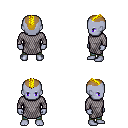
a pixel art fantasy rpg character, male body template, dark elf, purple skin, chain mail, teal pants, blonde short mohawk hairstyle, four views (front, back, left, right), 2x2 character sprite sheet, small pixel art, hard edges, no anti-aliasing